Question: Let me preface this by saying I'm fairly new at OpenGL ES and OpenGL in general.
I've got a model object that our 3D guy exported from zBrush. It doesn't have any normals in the '.obj' file, and I that's what's causing this behavior. I'm using <URL> to create a '.h' file containing the vertices and texture coordinates, then importing those and rendering. Here's what the import looks like:
'''
glGenBuffers(1, &mushroomVertexBufferID);
glBindBuffer(GL_ARRAY_BUFFER, mushroomVertexBufferID);
glBufferData(GL_ARRAY_BUFFER, sizeof(mushroom01b_LowVerts), mushroom01b_LowVerts, GL_STATIC_DRAW);
glGenBuffers(1, &mushroomTextureBufferID);
glBindBuffer(GL_ARRAY_BUFFER, mushroomTextureBufferID);
glBufferData(GL_ARRAY_BUFFER, sizeof(mushroom01b_LowTexCoords), mushroom01b_LowTexCoords, GL_STATIC_DRAW);
'''
When it's time to draw the object, here's the code I'm using:
'''
glBindBuffer(GL_ARRAY_BUFFER, mushroomVertexBufferID);
glEnableVertexAttribArray(GLKVertexAttribPosition);
glVertexAttribPointer(GLKVertexAttribPosition, 3, GL_FLOAT, GL_FALSE, sizeof(float) * 3, NULL);
glBindBuffer(GL_ARRAY_BUFFER, mushroomTextureBufferID);
glEnableVertexAttribArray(GLKVertexAttribTexCoord0);
glVertexAttribPointer(GLKVertexAttribTexCoord0, 2, GL_FLOAT, GL_FALSE, sizeof(float) * 2, NULL);
self.effect.texture2d0.name = _mushroomTextureInfo.name;
self.effect.texture2d0.target = _mushroomTextureInfo.target;
[self.effect prepareToDraw];
glDrawArrays(GL_TRIANGLES, 0, mushroom01b_LowNumVerts);
'''
This works, and for models where I've opened them in Blender, fixed the normals, and re-exported as OBJ with normals (adding code above for a third array buffer), it looks pretty good. But if I don't modify the exported-from-zBrush OBJ at all, here's what I get:

Now, this is with face culling enabled with 'glEnable(GL_CULL_FACE);'. If I don't enable it, the model seems to be rendering inside-out.
Clearly the zBrush export is messed up somehow. My question is how to fix it.
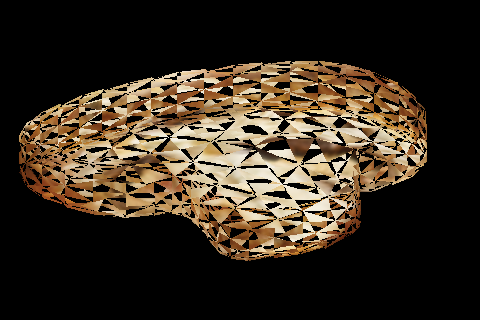
Answer: The model isn't triangulated. Have your artist check that box on the output.
I went and looked into the script file for you.
Assuming the quad is
'''
a -- c
| |
| |
b -- d
'''
In the .pl you'll find
# rectangle => second triangle
'''
if($5 != "")
{
@d = split('/', $5);
$va_idx[$numFaces] = $a[0]-1;
$ta_idx[$numFaces] = $a[1]-1;
$na_idx[$numFaces] = $a[2]-1;
$vb_idx[$numFaces] = $d[0]-1;
$tb_idx[$numFaces] = $d[1]-1;
$nb_idx[$numFaces] = $d[2]-1;
$vc_idx[$numFaces] = $c[0]-1;
$tc_idx[$numFaces] = $c[1]-1;
$nc_idx[$numFaces] = $c[2]-1;
$face_line[$numFaces] = $line;
$numFaces++;
}
'''
Try reordering to this to see if the second triangle's winding order needs to be reversed
# rectangle => second triangle
'''
if($5 != "")
{
@d = split('/', $5);
$va_idx[$numFaces] = $a[0]-1;
$ta_idx[$numFaces] = $a[1]-1;
$na_idx[$numFaces] = $a[2]-1;
$vb_idx[$numFaces] = $c[0]-1;
$tb_idx[$numFaces] = $c[1]-1;
$nb_idx[$numFaces] = $c[2]-1;
$vc_idx[$numFaces] = $d[0]-1;
$tc_idx[$numFaces] = $d[1]-1;
$nc_idx[$numFaces] = $d[2]-1;
$face_line[$numFaces] = $line;
$numFaces++;
}
'''